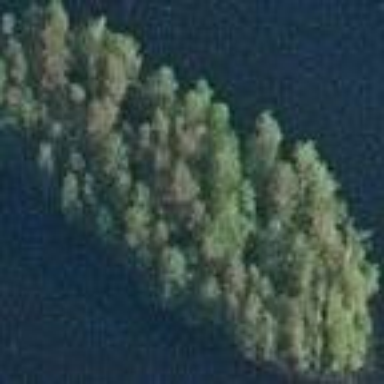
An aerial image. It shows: Island covered with woodland.